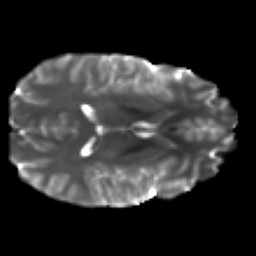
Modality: T2w
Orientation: axial
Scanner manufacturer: ge
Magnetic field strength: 3 T
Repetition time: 7.98 s
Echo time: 0.0701 s